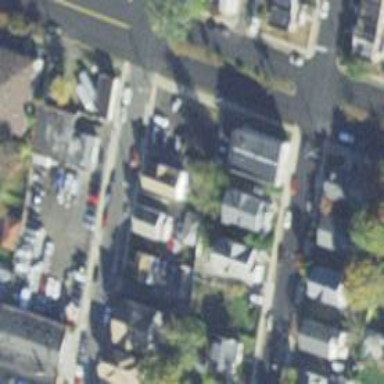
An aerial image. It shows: Neighbourhood with historic district.